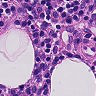
Metastatic tissue present: no